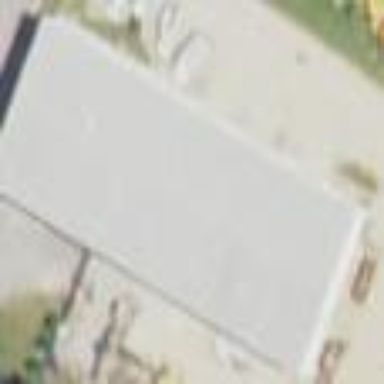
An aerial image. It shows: Commercial building.